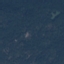
Land use / land cover: Forest